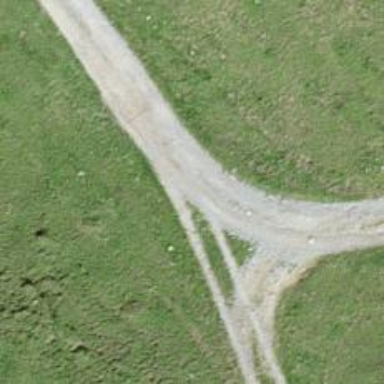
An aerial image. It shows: Track with grade2 tracktype.